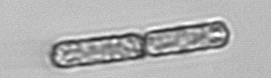
Label: Dactyliosolen_fragilissimus